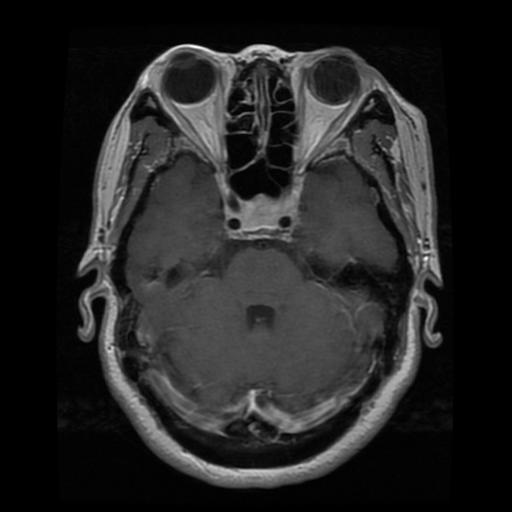
Label: pituitary